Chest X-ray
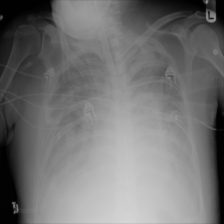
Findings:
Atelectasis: negative
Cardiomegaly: negative
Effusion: negative
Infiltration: positive
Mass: negative
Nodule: negative
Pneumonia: negative
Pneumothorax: negative
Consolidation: negative
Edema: negative
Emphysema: negative
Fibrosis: negative
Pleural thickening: negative
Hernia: negative